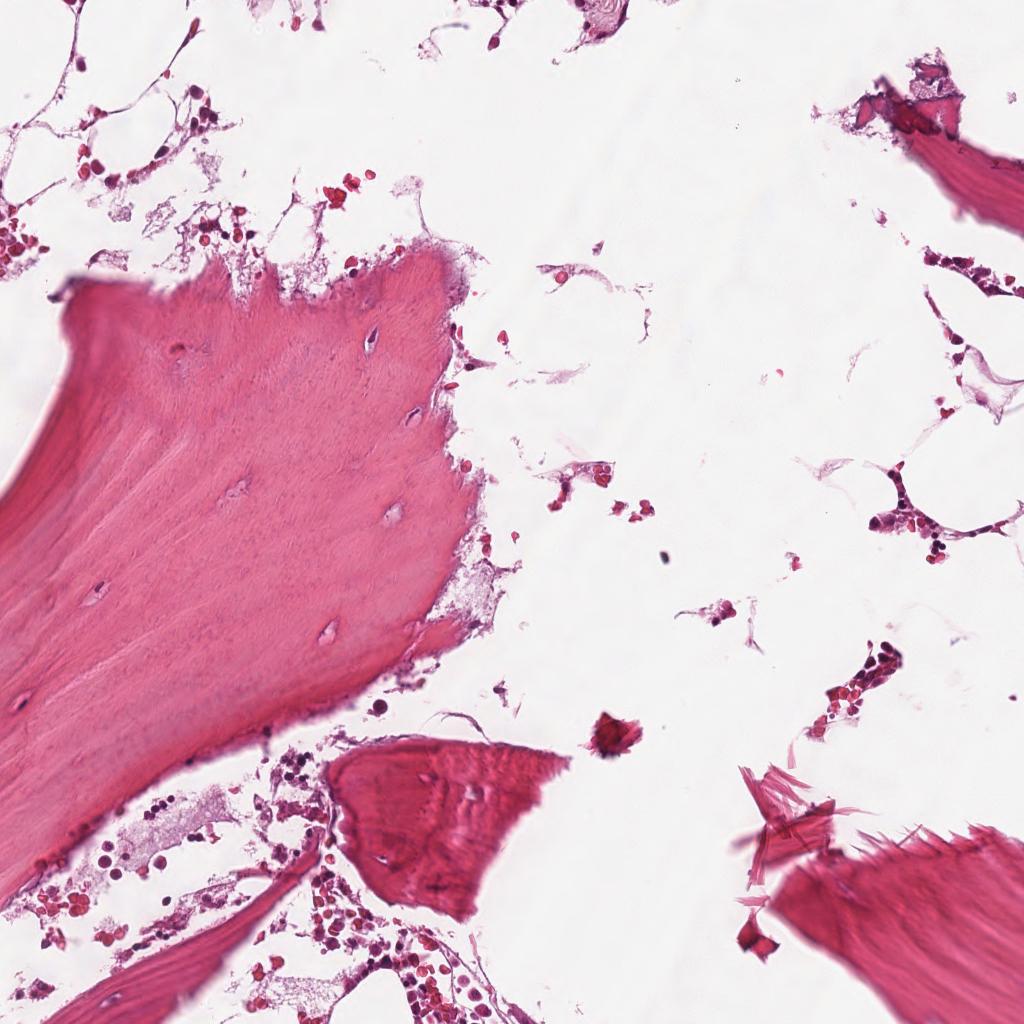
Label: Non-Tumor